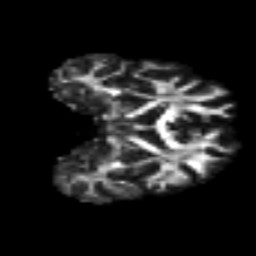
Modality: FA
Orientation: coronal
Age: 32
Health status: ill
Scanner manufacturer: philips
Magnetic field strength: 3 T
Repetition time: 9 s
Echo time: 0.127 s